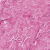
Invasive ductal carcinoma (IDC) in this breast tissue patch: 0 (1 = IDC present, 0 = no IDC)